Question: Is it possible to apply a keyboard shortcut to a particular style from Styles drom down in CkEditor? I searched their docs but I could not find a solution for my case.
Here is screenshot.

Here I want to be able to apply a keyboard shortcut to yellow marker from that Styles drop down. Any help will be appreciated. Thanks
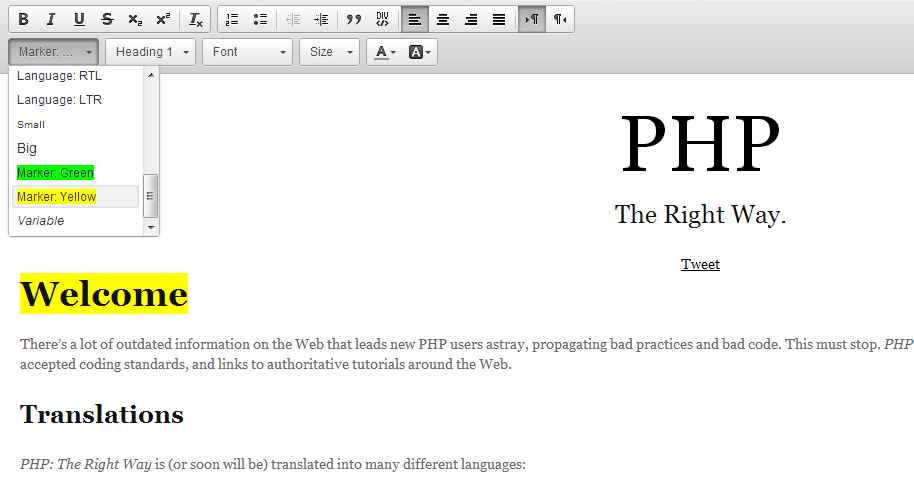
Answer: <URL>. This example shows how to attach a style to 'CTRL+SHIFT+1' keystroke.
You can use switch statement for different keystrokes and play with them any way you want.